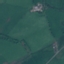
Label: Pasture